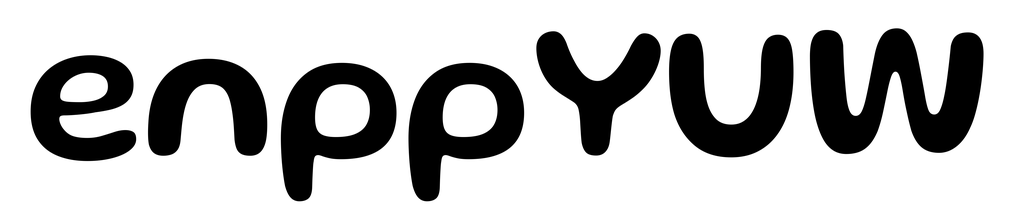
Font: Gluten_Medium